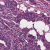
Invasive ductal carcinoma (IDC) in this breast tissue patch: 1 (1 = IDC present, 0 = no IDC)